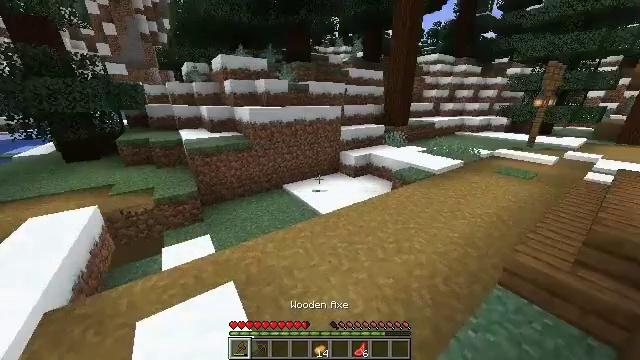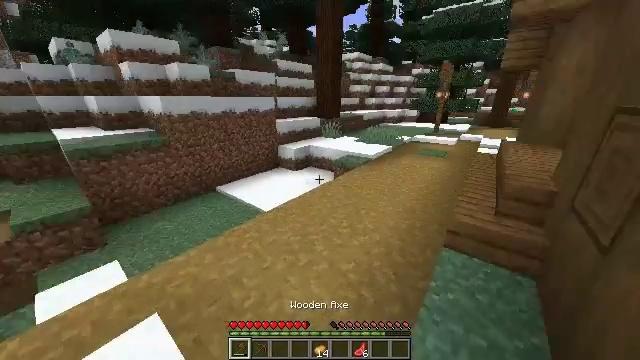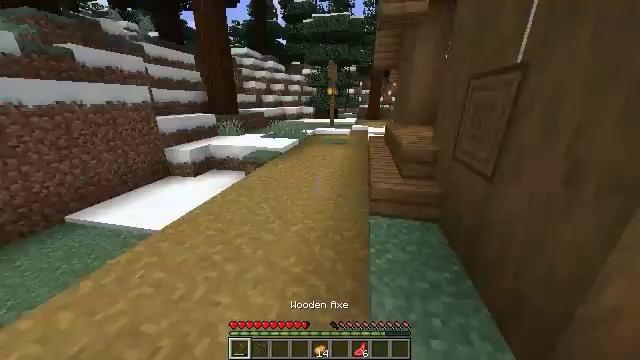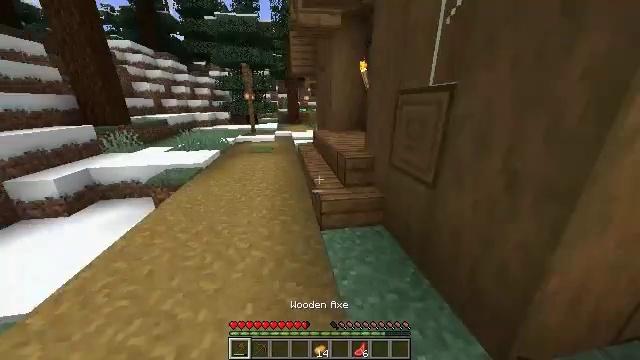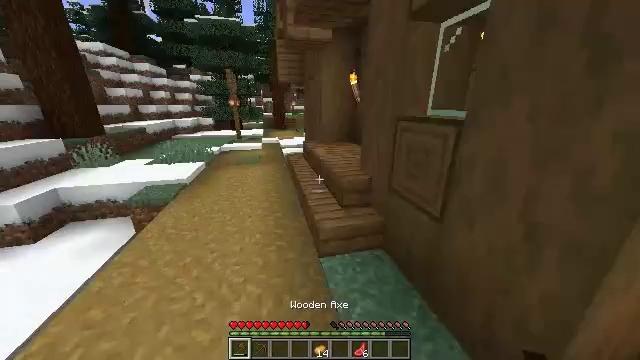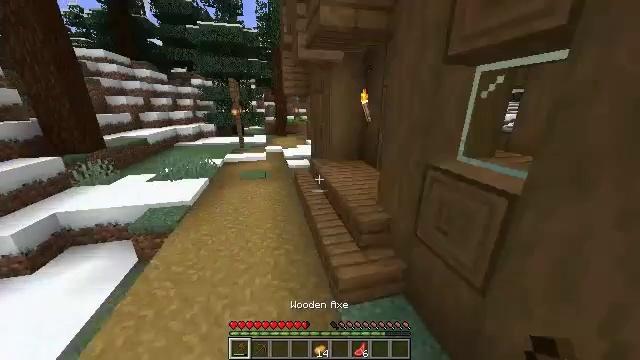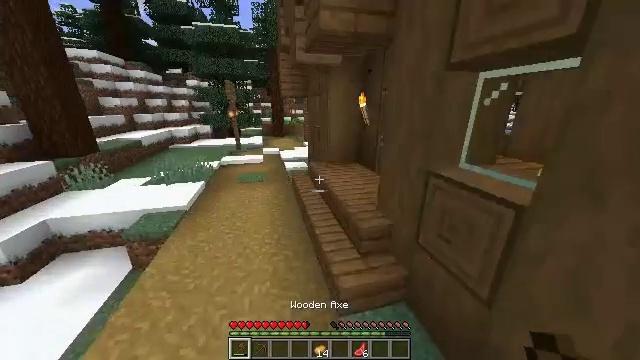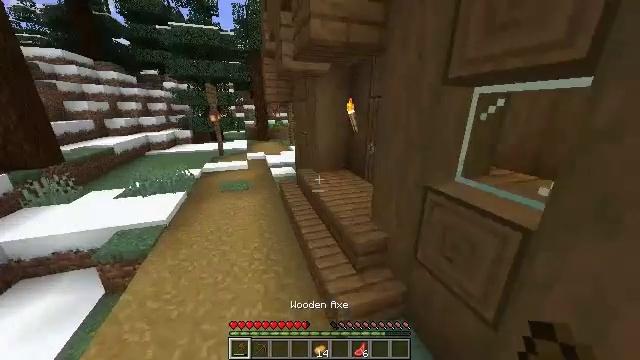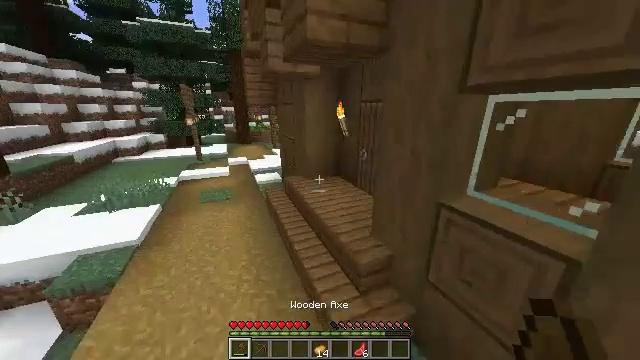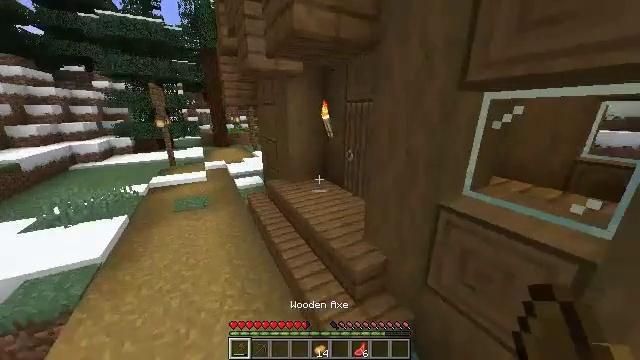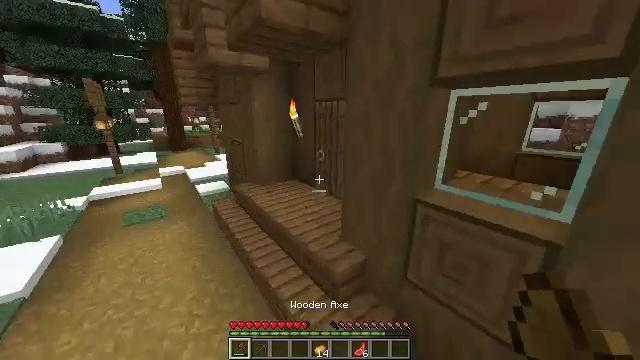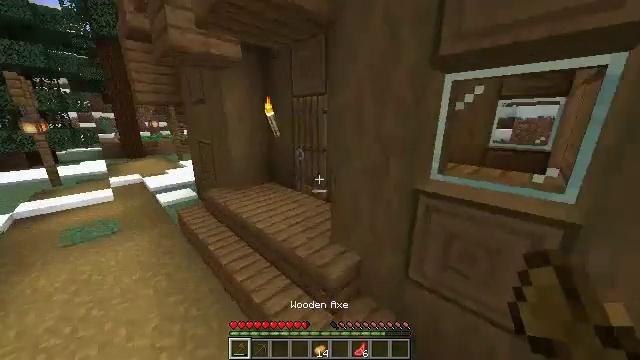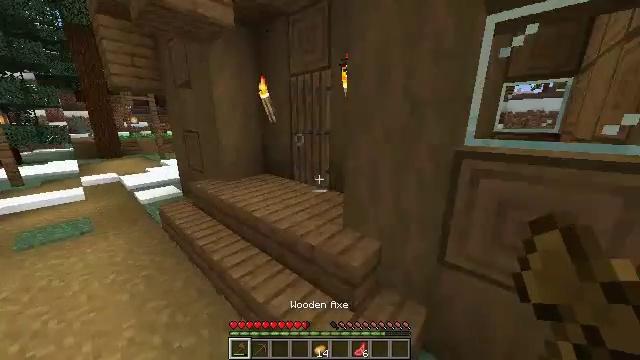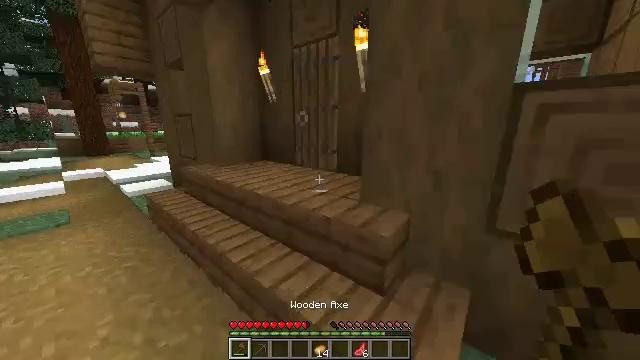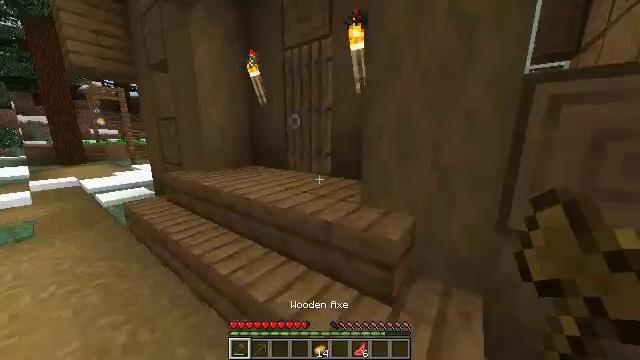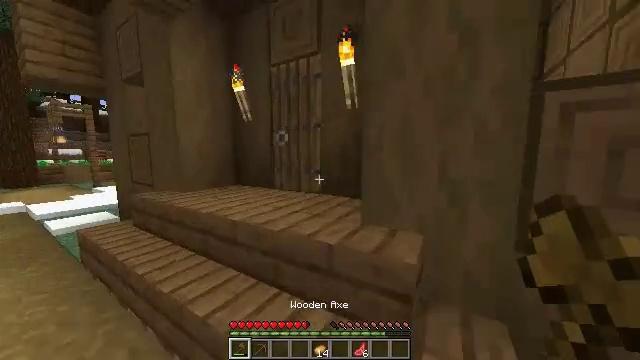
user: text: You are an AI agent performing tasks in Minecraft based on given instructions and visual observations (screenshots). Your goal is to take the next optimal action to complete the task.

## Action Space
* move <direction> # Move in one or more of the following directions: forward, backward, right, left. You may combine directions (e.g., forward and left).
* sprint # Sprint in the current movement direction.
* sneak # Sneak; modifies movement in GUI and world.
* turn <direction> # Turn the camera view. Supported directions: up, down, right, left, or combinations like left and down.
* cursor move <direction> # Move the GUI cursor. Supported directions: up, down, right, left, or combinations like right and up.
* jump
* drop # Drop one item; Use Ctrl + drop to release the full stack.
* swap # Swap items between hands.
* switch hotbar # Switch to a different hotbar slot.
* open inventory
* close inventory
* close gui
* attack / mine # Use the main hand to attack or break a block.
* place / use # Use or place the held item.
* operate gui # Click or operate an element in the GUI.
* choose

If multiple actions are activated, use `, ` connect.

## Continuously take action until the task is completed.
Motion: motion action
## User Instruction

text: Harvest stripped spruce log.
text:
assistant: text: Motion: move forward, sprint, turn right, jump
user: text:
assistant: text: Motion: move forward, sprint, turn right, jump
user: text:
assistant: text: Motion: move forward, sprint, turn right, jump
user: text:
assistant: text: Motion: move forward, sprint, turn right, jump
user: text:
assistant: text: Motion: move forward, sprint, jump
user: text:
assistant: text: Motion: move forward, sprint
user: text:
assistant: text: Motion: move forward, sprint, turn right
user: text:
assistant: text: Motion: move forward, sprint, turn right
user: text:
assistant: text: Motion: move forward, sprint, turn right
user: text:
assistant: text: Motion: move forward, sprint, turn right
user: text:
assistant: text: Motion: move forward, sprint, turn right and up
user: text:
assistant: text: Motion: move forward, sprint, turn right
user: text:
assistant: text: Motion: move forward, sprint, turn right and up
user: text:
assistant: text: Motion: move forward, sprint, turn right and up
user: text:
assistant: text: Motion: move forward, sprint, turn right and up
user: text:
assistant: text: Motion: move forward, sprint, turn right and up
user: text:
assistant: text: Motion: move forward, sprint, use / place
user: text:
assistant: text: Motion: move forward, sprint, use / place
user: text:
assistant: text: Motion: move forward, sprint, use / place
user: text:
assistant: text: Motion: move forward, sprint, use / place
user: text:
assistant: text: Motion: move forward, sprint, turn right
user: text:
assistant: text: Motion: move forward, sprint, turn right and down
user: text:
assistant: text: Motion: move forward, sprint, turn right and down
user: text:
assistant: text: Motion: move forward, sprint, turn right and down
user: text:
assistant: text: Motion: move forward, sprint, turn right
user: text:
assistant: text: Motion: move forward, sprint
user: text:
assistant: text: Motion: move forward, sprint
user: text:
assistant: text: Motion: move forward, sprint, turn right
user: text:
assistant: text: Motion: move forward and move left, sprint, turn right
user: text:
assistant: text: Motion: move forward and move left, sprint, turn right